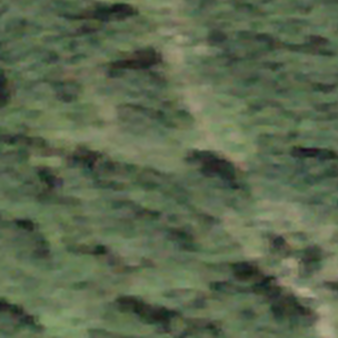
Label: other